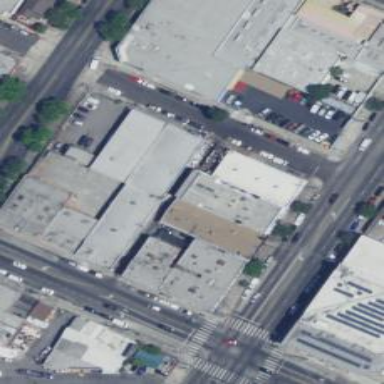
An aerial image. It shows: Commercial building.